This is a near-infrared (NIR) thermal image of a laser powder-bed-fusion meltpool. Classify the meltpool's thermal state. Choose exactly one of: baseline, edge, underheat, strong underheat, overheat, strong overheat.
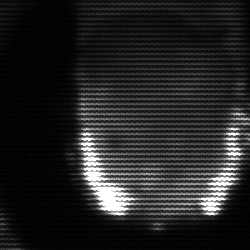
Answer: baseline